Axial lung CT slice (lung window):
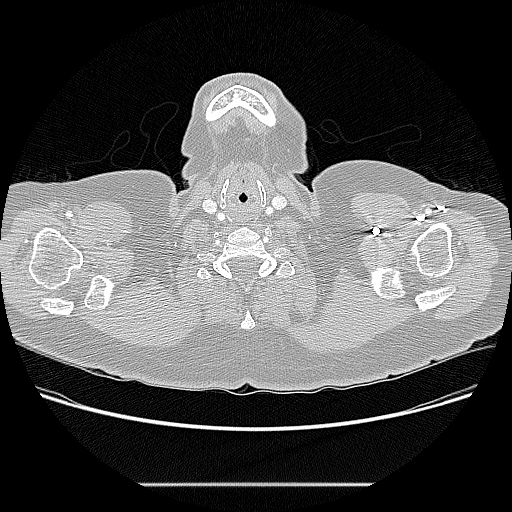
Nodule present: no